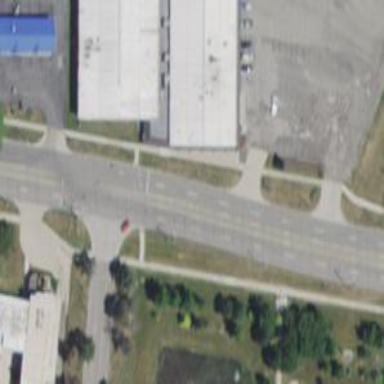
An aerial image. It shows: Unmarked road crossing.